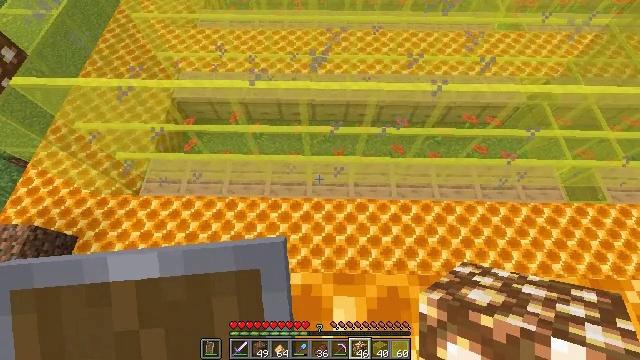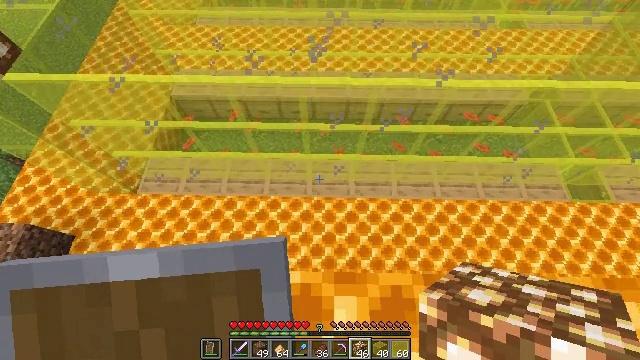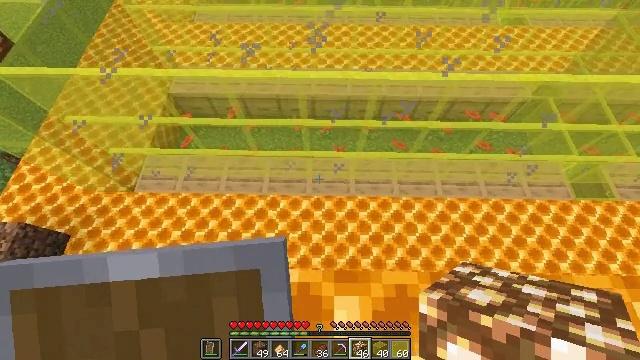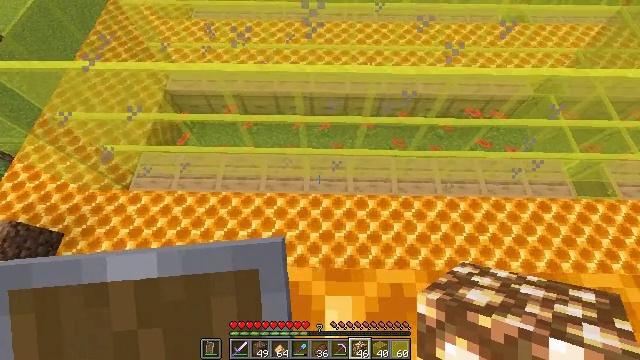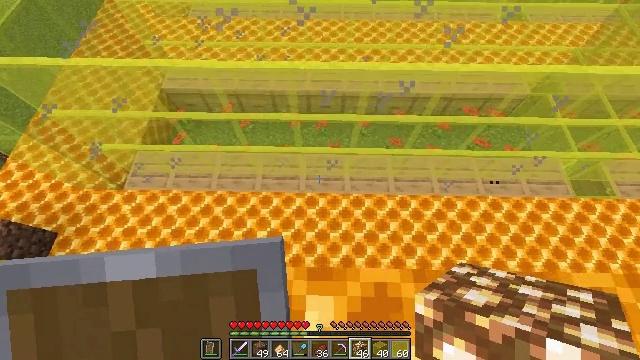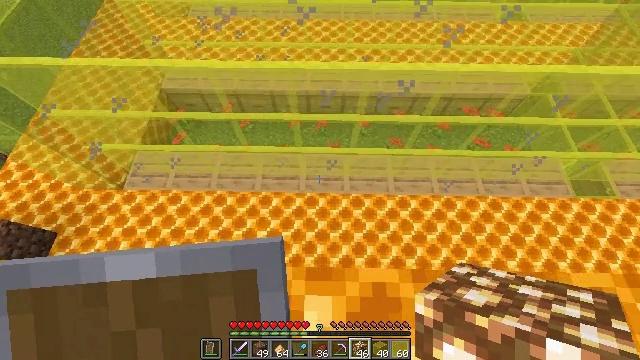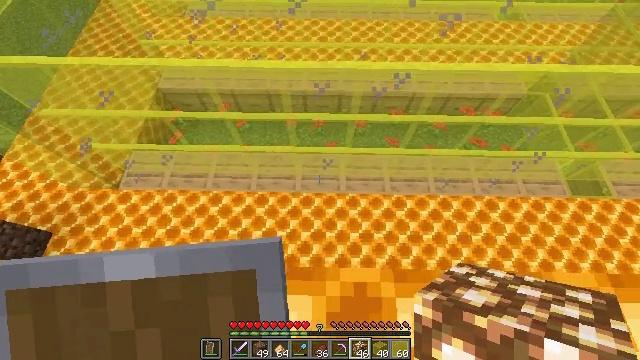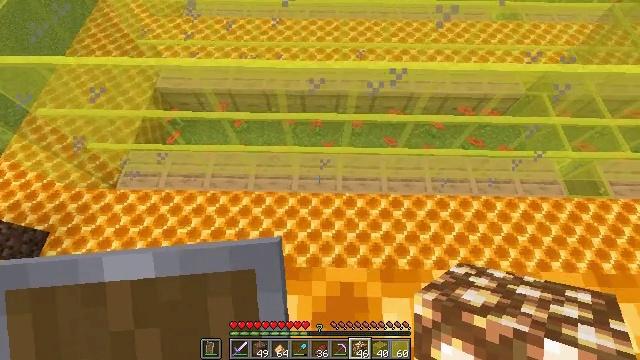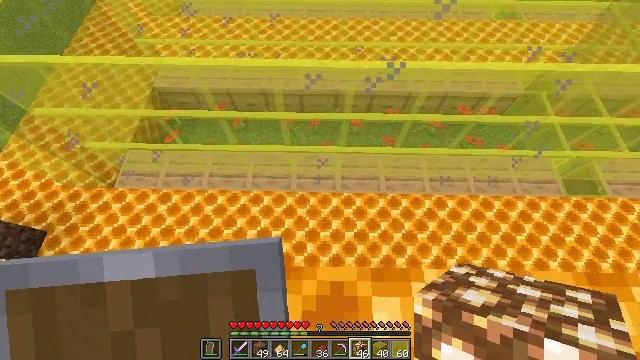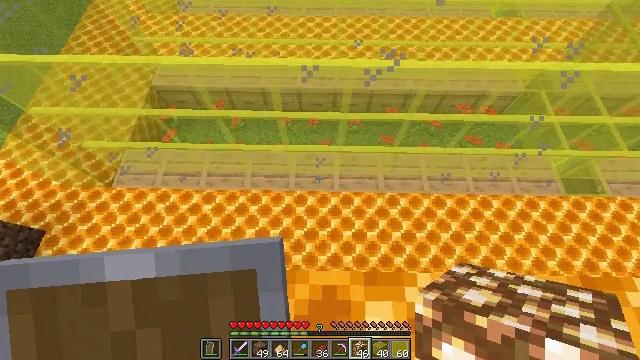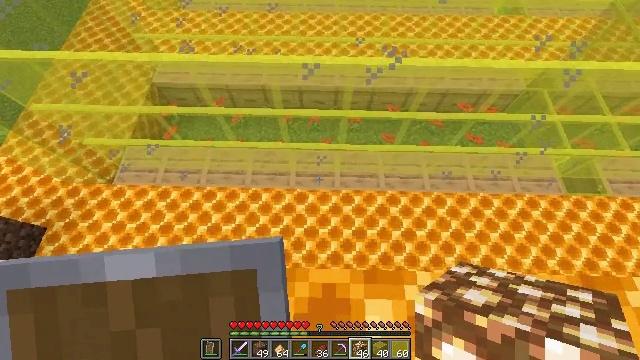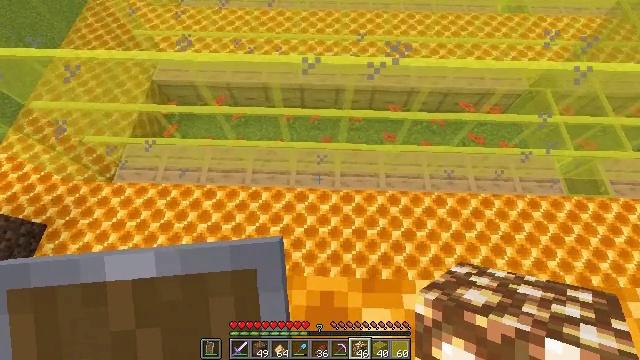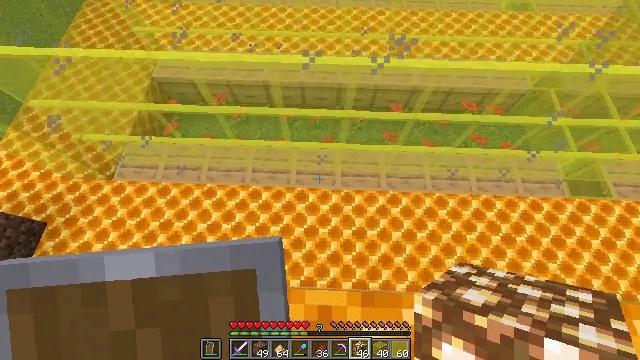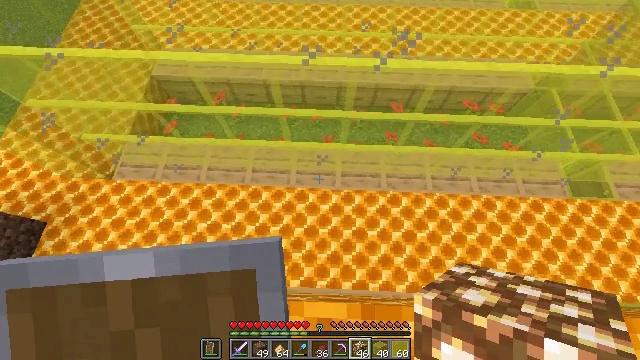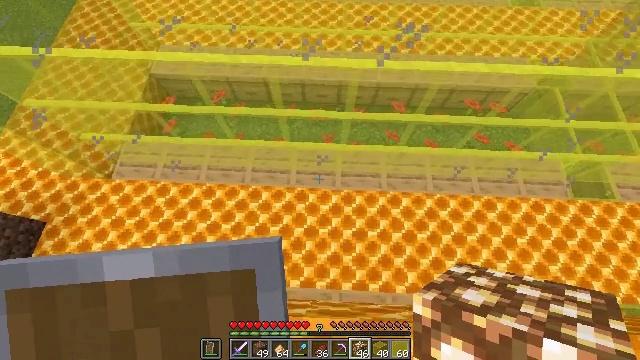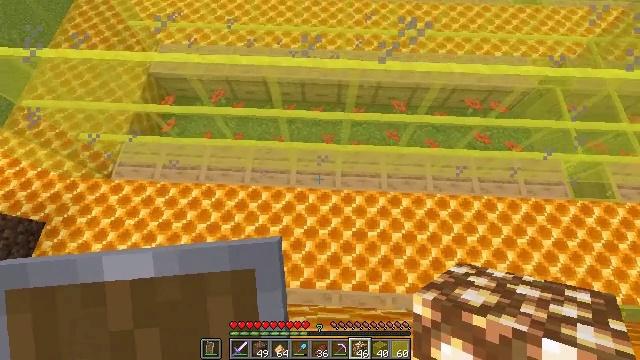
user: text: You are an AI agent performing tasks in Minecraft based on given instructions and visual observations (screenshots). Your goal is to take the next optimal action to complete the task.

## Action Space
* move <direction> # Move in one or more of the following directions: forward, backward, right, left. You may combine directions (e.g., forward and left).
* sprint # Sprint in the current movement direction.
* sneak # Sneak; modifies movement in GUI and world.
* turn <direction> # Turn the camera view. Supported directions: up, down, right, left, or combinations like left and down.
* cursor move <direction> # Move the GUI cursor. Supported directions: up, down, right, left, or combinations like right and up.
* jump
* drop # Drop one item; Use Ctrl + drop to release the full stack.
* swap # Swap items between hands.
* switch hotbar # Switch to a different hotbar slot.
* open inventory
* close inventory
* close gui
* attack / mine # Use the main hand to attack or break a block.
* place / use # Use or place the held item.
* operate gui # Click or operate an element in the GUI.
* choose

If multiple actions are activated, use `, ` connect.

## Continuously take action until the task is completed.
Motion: motion action
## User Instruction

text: Gather the honeycomb block from a beehive structure.
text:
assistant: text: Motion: sneak
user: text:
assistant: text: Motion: move right, sneak
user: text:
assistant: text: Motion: move right, sneak
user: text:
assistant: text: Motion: move right, sneak
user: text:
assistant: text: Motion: move right, sneak
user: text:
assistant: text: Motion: move right, sneak
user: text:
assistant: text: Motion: move right, sneak
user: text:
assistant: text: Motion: sneak
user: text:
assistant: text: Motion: move forward, sneak
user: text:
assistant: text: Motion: move forward, sneak
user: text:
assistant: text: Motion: move forward, sneak
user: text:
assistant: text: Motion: move forward, sneak
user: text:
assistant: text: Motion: move forward, sneak
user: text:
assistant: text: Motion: move forward, sneak
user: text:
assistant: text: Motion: move forward, sneak
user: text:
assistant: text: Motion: move forward, sneak
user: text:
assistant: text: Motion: move forward, sneak
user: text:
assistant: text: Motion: move forward, sneak, turn down
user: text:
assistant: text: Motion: move forward, sneak
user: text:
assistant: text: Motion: move forward, sneak
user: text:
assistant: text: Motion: sneak
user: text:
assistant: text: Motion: sneak
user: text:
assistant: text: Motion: sneak
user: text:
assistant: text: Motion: sneak
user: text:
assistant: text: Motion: sneak
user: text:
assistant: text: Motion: sneak
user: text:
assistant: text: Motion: sneak
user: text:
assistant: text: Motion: sneak
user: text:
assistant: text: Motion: sneak
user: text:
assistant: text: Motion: sneak